Question: I have WinForm application which is almost ready to go for production and here is the problem that I am facing and I am not able to resolve it.
Secondly sorry to post an image of the error log instead of actual text for that.
I am sort of new user of stack overflow and could not fix the formatting issue at all.
File Test.DAT is associated with KT.exe. But upon trying to open Test.DAT using KT.exe an exception is thrown.
(please see attached image...again sorry for the image).
I created a sample windows application which works fine but this one does not.
So, I am totally confused about what's wrong with it?
So, now back to the problem. Look at the following file structure:
'''
C:\PTS\KT\KT.ext
C:\PTS\KT\log4.net
C:\PTS\KT\Workspace est.DAT
'''
Can someone please help me to resolve this issue?
SOLUTION: Sorry for raising false alarm. Actually to get assembly information I was loading KT.exe inside Main() using Assembly.LoadForm("KT.exe") which was throwing error. I updated the code to Assembly assembly = Assembly.GetExecutingAssembly(); I can't believe that it took so long to figure out this.

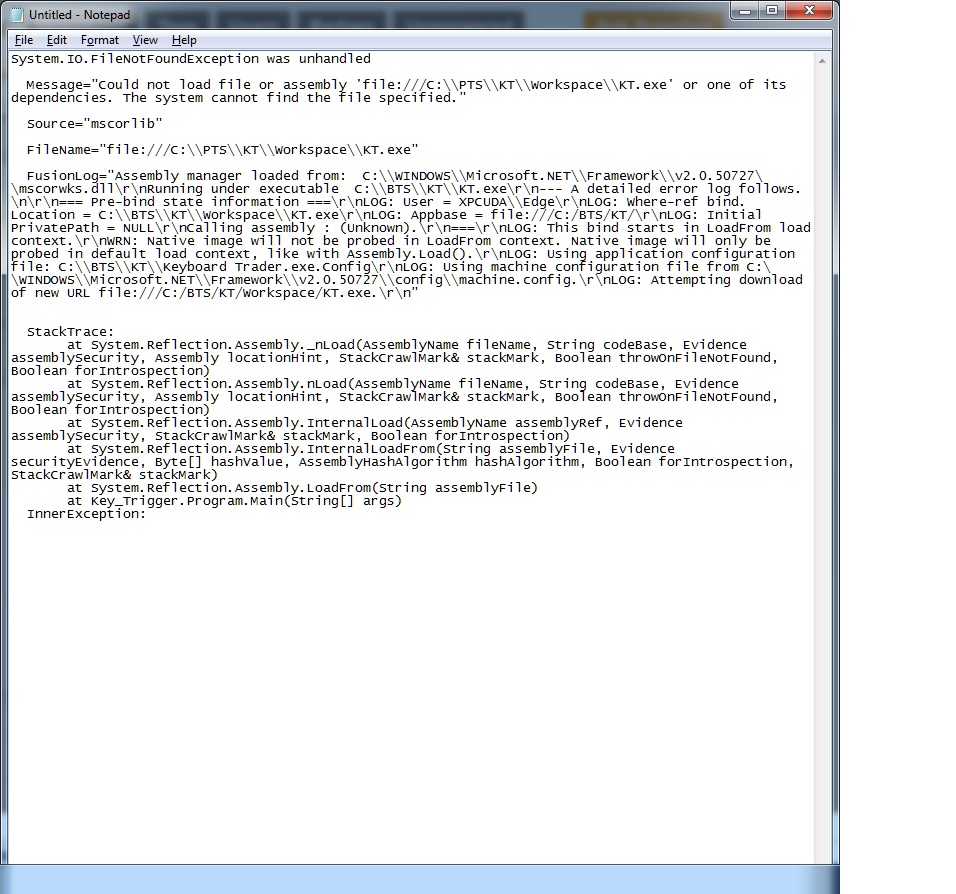
Answer: Your problem is that the file association does not include the full path to kt.exe, only the file name. So when you open the file in the Workspace dir, the operating system tries to find kt.exe there as well.
You can test this by moving the .dat file from workspace into the same directory as kt.exe, then double-click on it.
To re-associate the file with your program, take the following steps:
1) Open a command prompt
2) Clear the existing association by entering:
'''
ASSOC .dat=
'''
3) Create a new file type entry for your app by entering:
'''
FTYPE KTDatFile="c:\pts\kt\kt.exe" %1 %*
'''
4) Associate the new file type with your extension by entering:
'''
ASSOC .dat=KTDatFile
'''